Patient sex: F
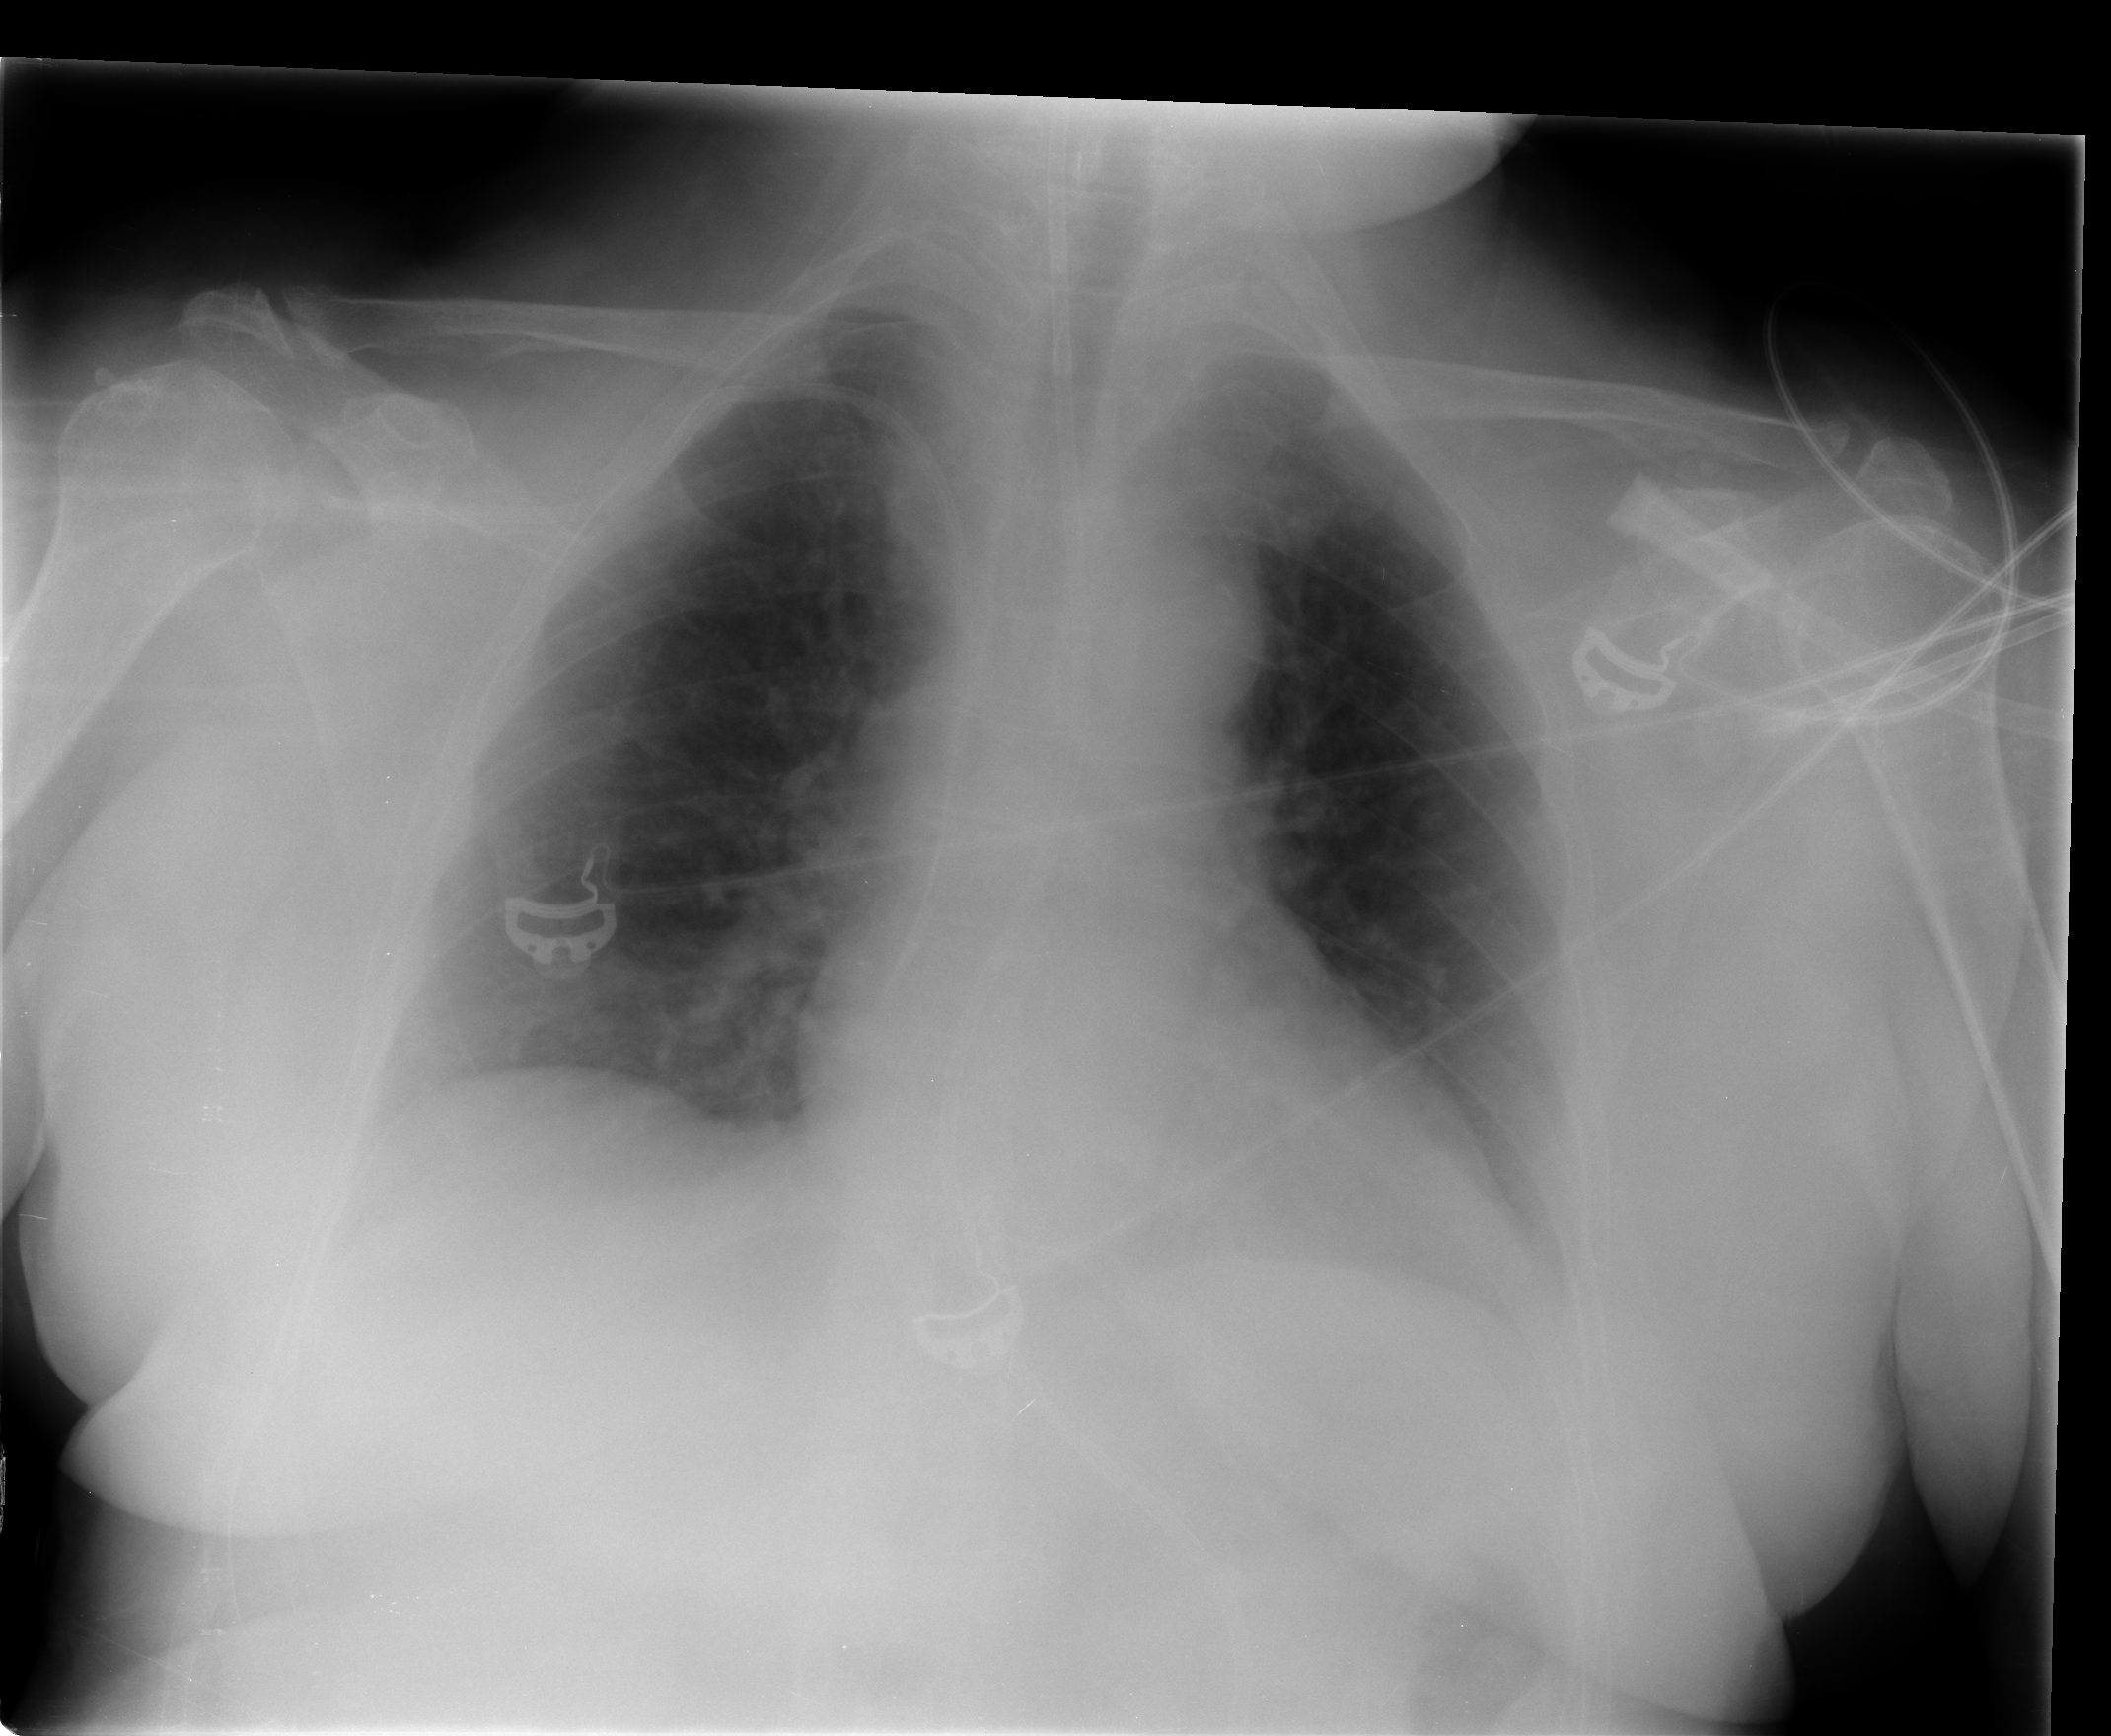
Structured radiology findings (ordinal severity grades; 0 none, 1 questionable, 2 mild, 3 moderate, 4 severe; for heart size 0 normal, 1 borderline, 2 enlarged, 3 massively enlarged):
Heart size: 1
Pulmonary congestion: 2
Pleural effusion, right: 0
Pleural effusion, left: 0
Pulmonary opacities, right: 0
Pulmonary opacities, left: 0
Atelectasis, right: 0
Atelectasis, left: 0